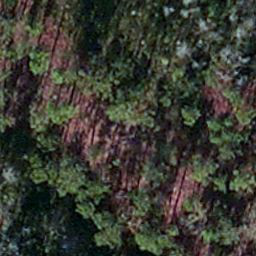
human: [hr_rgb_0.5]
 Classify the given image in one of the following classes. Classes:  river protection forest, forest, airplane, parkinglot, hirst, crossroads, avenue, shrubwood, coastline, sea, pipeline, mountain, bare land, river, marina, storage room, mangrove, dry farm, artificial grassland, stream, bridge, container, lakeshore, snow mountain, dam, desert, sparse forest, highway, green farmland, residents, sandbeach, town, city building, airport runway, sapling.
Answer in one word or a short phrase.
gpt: sapling